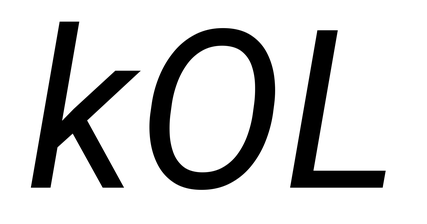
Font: Roboto-Italic_Italic